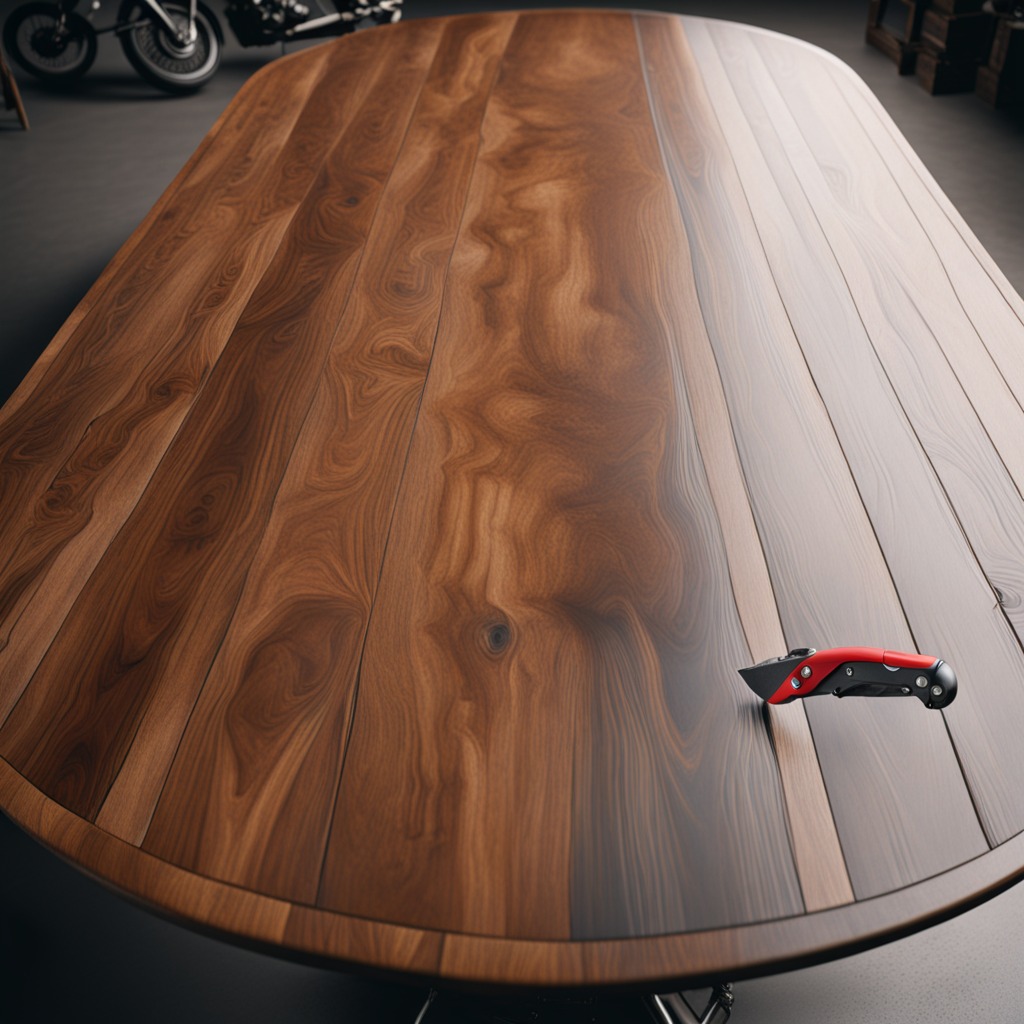
A utility knife is lying on an oil-spilled wooden table in a vintage motorcycle garage.